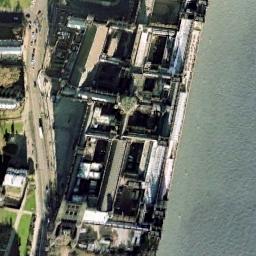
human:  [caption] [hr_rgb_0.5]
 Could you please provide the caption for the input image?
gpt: One side of the palace is lush woods and the other is a residential area .

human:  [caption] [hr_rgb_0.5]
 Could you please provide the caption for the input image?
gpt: There are several cars on the road beside the palace .

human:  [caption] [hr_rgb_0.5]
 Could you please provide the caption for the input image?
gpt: The palace is on the grass next to the sea .

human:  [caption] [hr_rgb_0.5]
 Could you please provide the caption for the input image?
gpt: The palace has some palaces of different sizes is next to the waters .

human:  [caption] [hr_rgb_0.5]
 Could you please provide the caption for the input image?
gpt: There are green lawns and a river beside the palace .